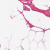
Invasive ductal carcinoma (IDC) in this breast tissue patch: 0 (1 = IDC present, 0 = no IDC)